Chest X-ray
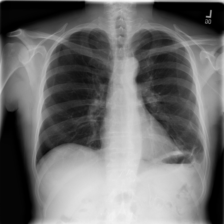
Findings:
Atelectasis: negative
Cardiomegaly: negative
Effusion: negative
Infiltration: negative
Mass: negative
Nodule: negative
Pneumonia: negative
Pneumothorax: negative
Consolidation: negative
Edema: negative
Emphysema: negative
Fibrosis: negative
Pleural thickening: negative
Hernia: negative